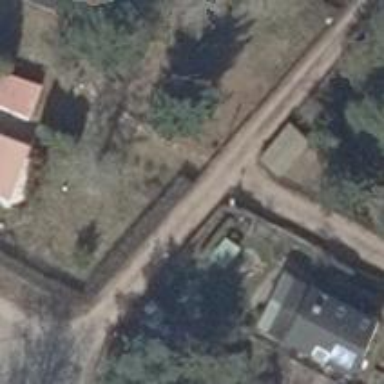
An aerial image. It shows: Alleyway designated as service road.